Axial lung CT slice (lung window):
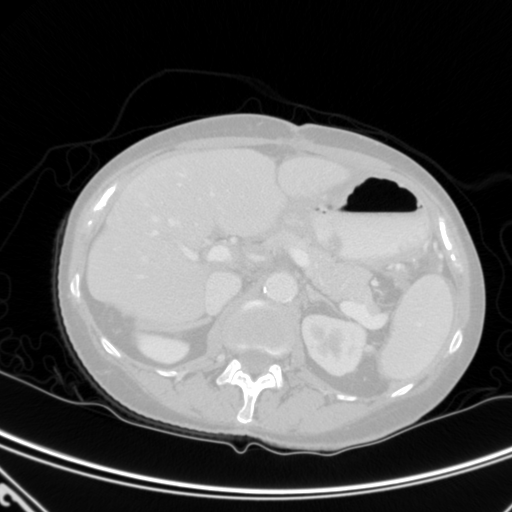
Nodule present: no